Question: I was debugging a simple Java EE application and suddenly I spotted this on the log.

It's a Struts 1 application running on an embedded OC4J that is included in JDeveloper 9.0.5.2
Apparently tfd.com is another domain for thefreedictionary.com but my application doesn't use any external apis and then there's also the message about OpenGL.
Any idea about what's going on here?
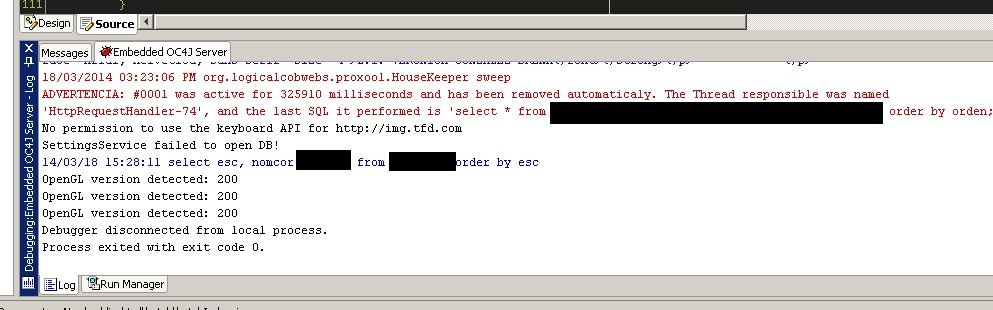
Answer: According to this article <URL>
the source of that 'permission to use the keyboard' message could be from Firefox running in the background.
According to this article <URL>
the OpenGL messages could also be from Firefox.